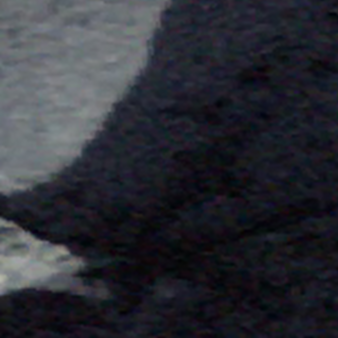
Label: other